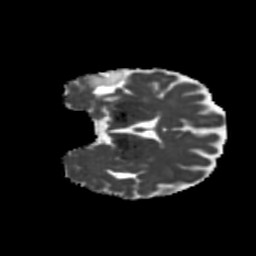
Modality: MD
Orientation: coronal
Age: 59
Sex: female
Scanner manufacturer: siemens
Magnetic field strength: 3 T
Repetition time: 5.25 s
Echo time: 0.08 s